Question: The attached example produces a conditional density plot. In the example, I can use 'ylab = NA' to remove the "x" axis label and if I use 'yaxlabels = "n"' both the left and right tick labels are removed.
How can I suppress only the left labels (i.e. "0" and "1") and keep the right-hand probability scale?
'''
# Example
Forest = c(1,0,1,1,1,0,1,1,0,1)
change = c(-1, 3, 1, 4, 1, 1, -1, 1, -1, 6)
mydata = data.frame(Forest,change)
x = factor(mydata$Forest)
cdplot(x~mydata$change, ylab = NA, xlab = NA)
'''

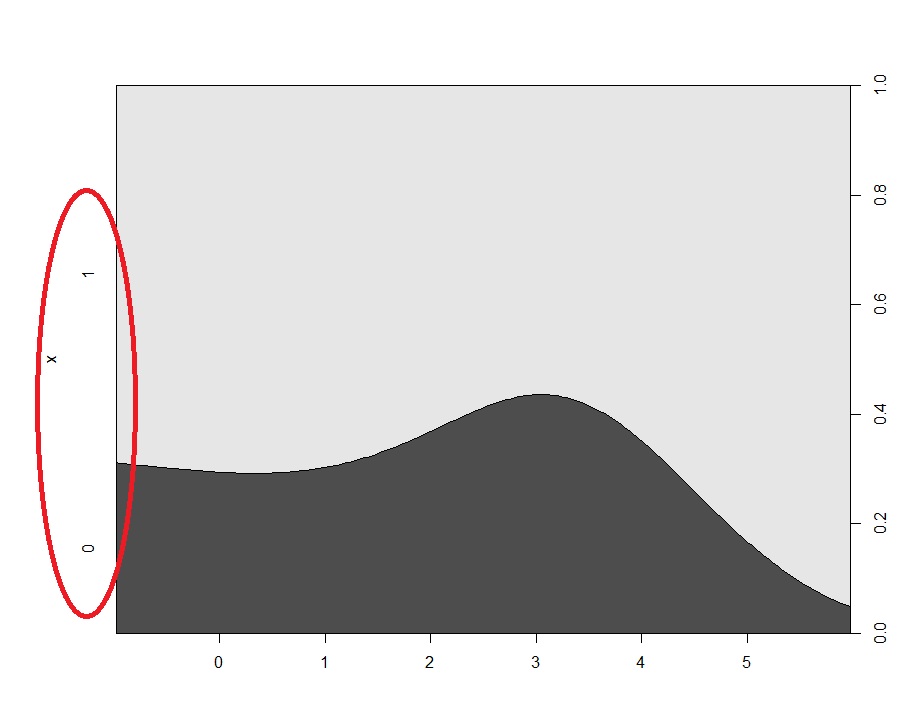
Answer: As you said, you can use 'yaxlabels = "n"' to remove the y-labels on both sides.
Than just add the right side axis back via 'axis(4)'.
'''
Forest = c(1,0,1,1,1,0,1,1,0,1)
change = c(-1, 3, 1, 4, 1, 1, -1, 1, -1, 6)
mydata = data.frame(Forest,change)
x = factor(mydata$Forest)
cdplot(x~mydata$change, ylab = NA, xlab = NA, yaxlabels = "n")
axis(4)
'''